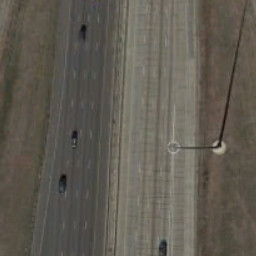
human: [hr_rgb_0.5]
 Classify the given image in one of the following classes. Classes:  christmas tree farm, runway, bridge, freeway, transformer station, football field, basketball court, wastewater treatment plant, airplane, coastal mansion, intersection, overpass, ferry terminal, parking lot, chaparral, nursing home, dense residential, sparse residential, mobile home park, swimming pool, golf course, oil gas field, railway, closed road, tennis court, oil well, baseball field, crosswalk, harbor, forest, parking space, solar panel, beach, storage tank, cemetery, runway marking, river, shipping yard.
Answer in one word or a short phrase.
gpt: freeway